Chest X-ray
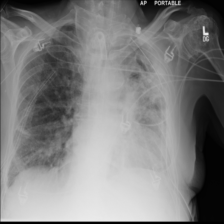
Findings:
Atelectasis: negative
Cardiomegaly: negative
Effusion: negative
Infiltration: positive
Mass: negative
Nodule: negative
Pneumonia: negative
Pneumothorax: negative
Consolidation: negative
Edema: negative
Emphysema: negative
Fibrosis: negative
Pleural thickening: negative
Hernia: negative